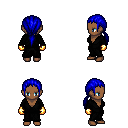
a pixel art fantasy rpg character, female body template, human, dark skin, gray robe, gold greaves, blue ponytail hairstyle, gold gloves, four views (front, back, left, right), 2x2 character sprite sheet, small pixel art, hard edges, no anti-aliasing